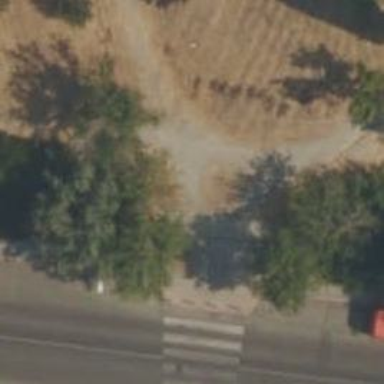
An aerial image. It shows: Footway with fine gravel surface.